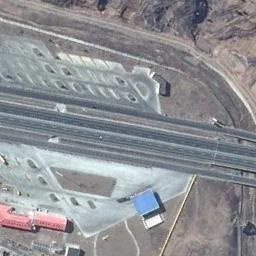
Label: freeway